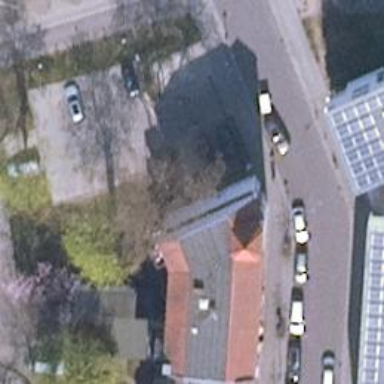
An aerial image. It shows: Restaurant.